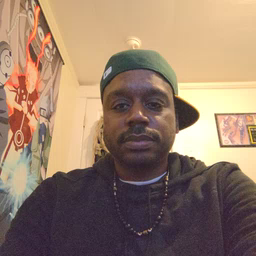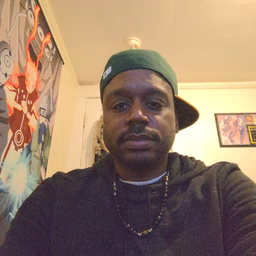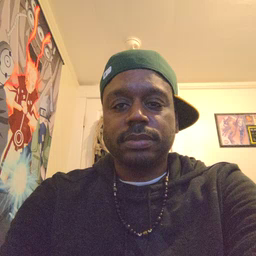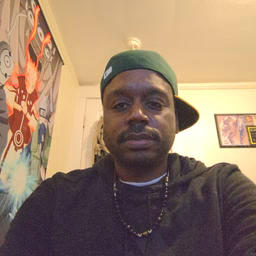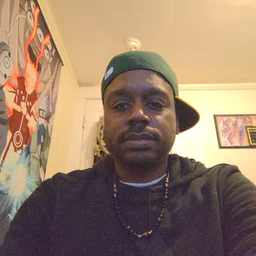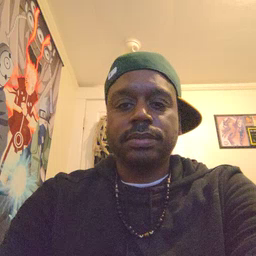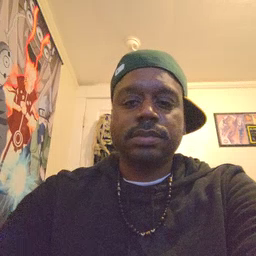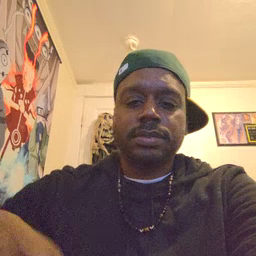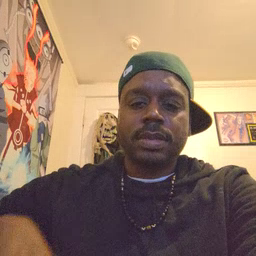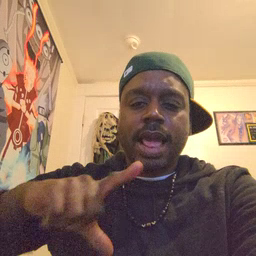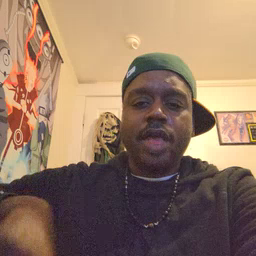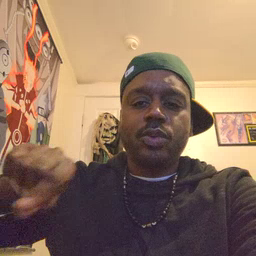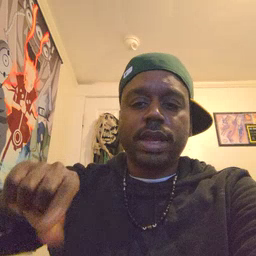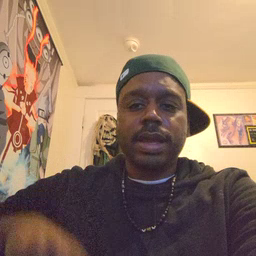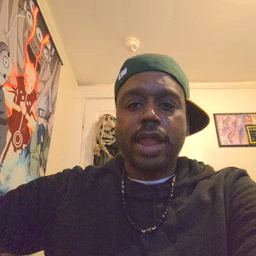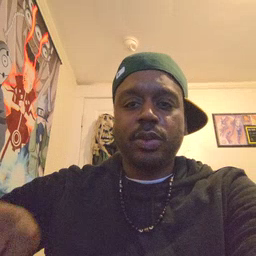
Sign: underwear